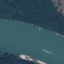
Label: River